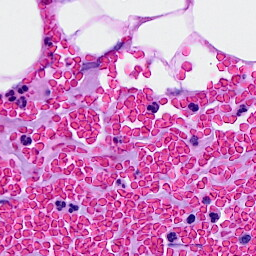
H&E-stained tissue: Breast